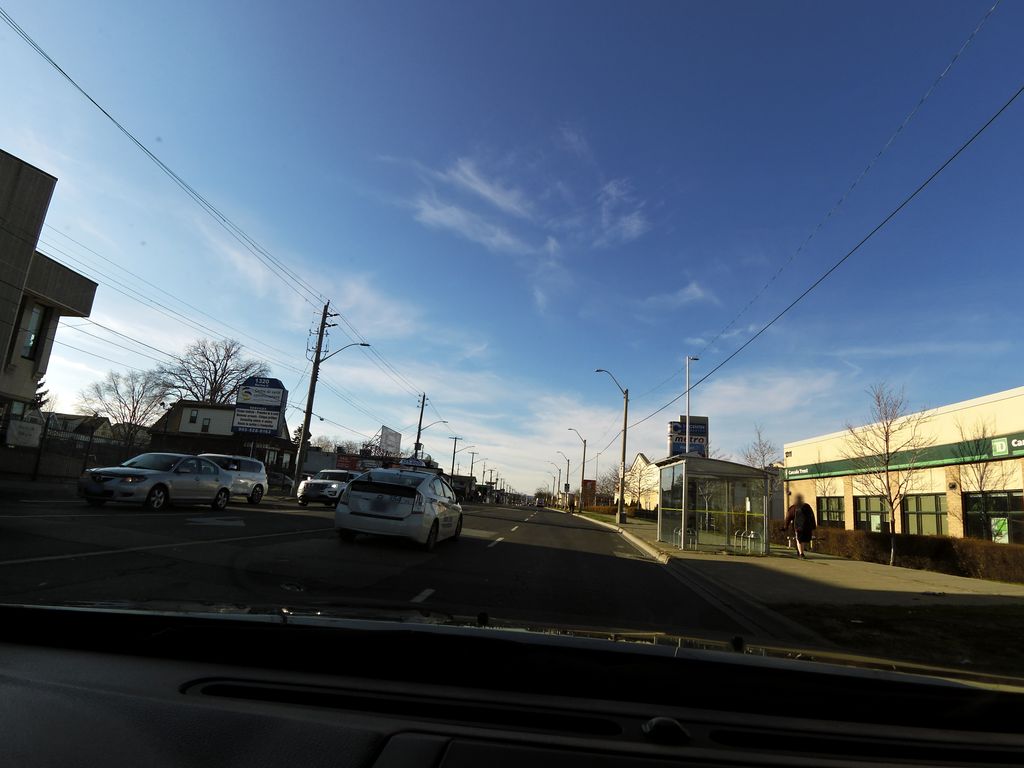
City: hamilton